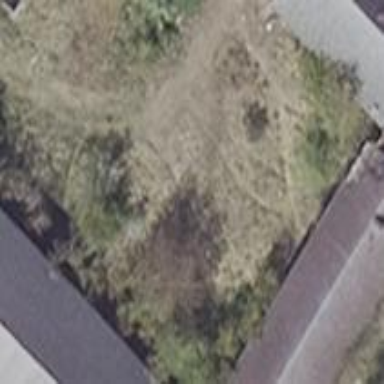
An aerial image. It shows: Farm auxiliary building with gabled roof.